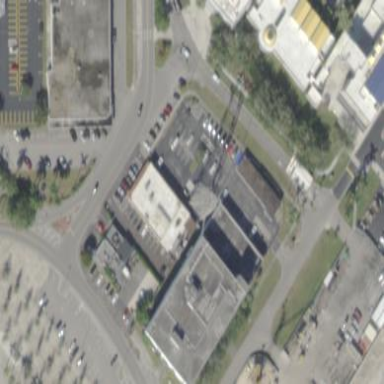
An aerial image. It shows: Building.